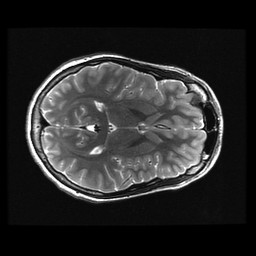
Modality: T2w
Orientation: axial
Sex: female
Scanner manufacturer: ge
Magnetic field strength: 3 T
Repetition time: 5 s
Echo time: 0.1012 s